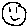
Label: smiley face